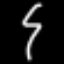
Label: squiggle